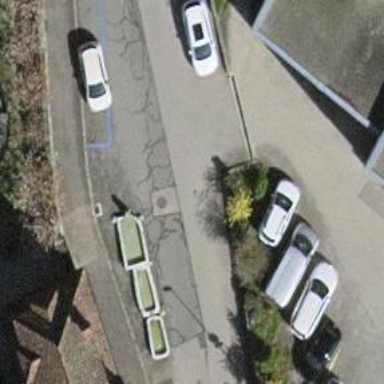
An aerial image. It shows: Fountain.